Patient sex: F
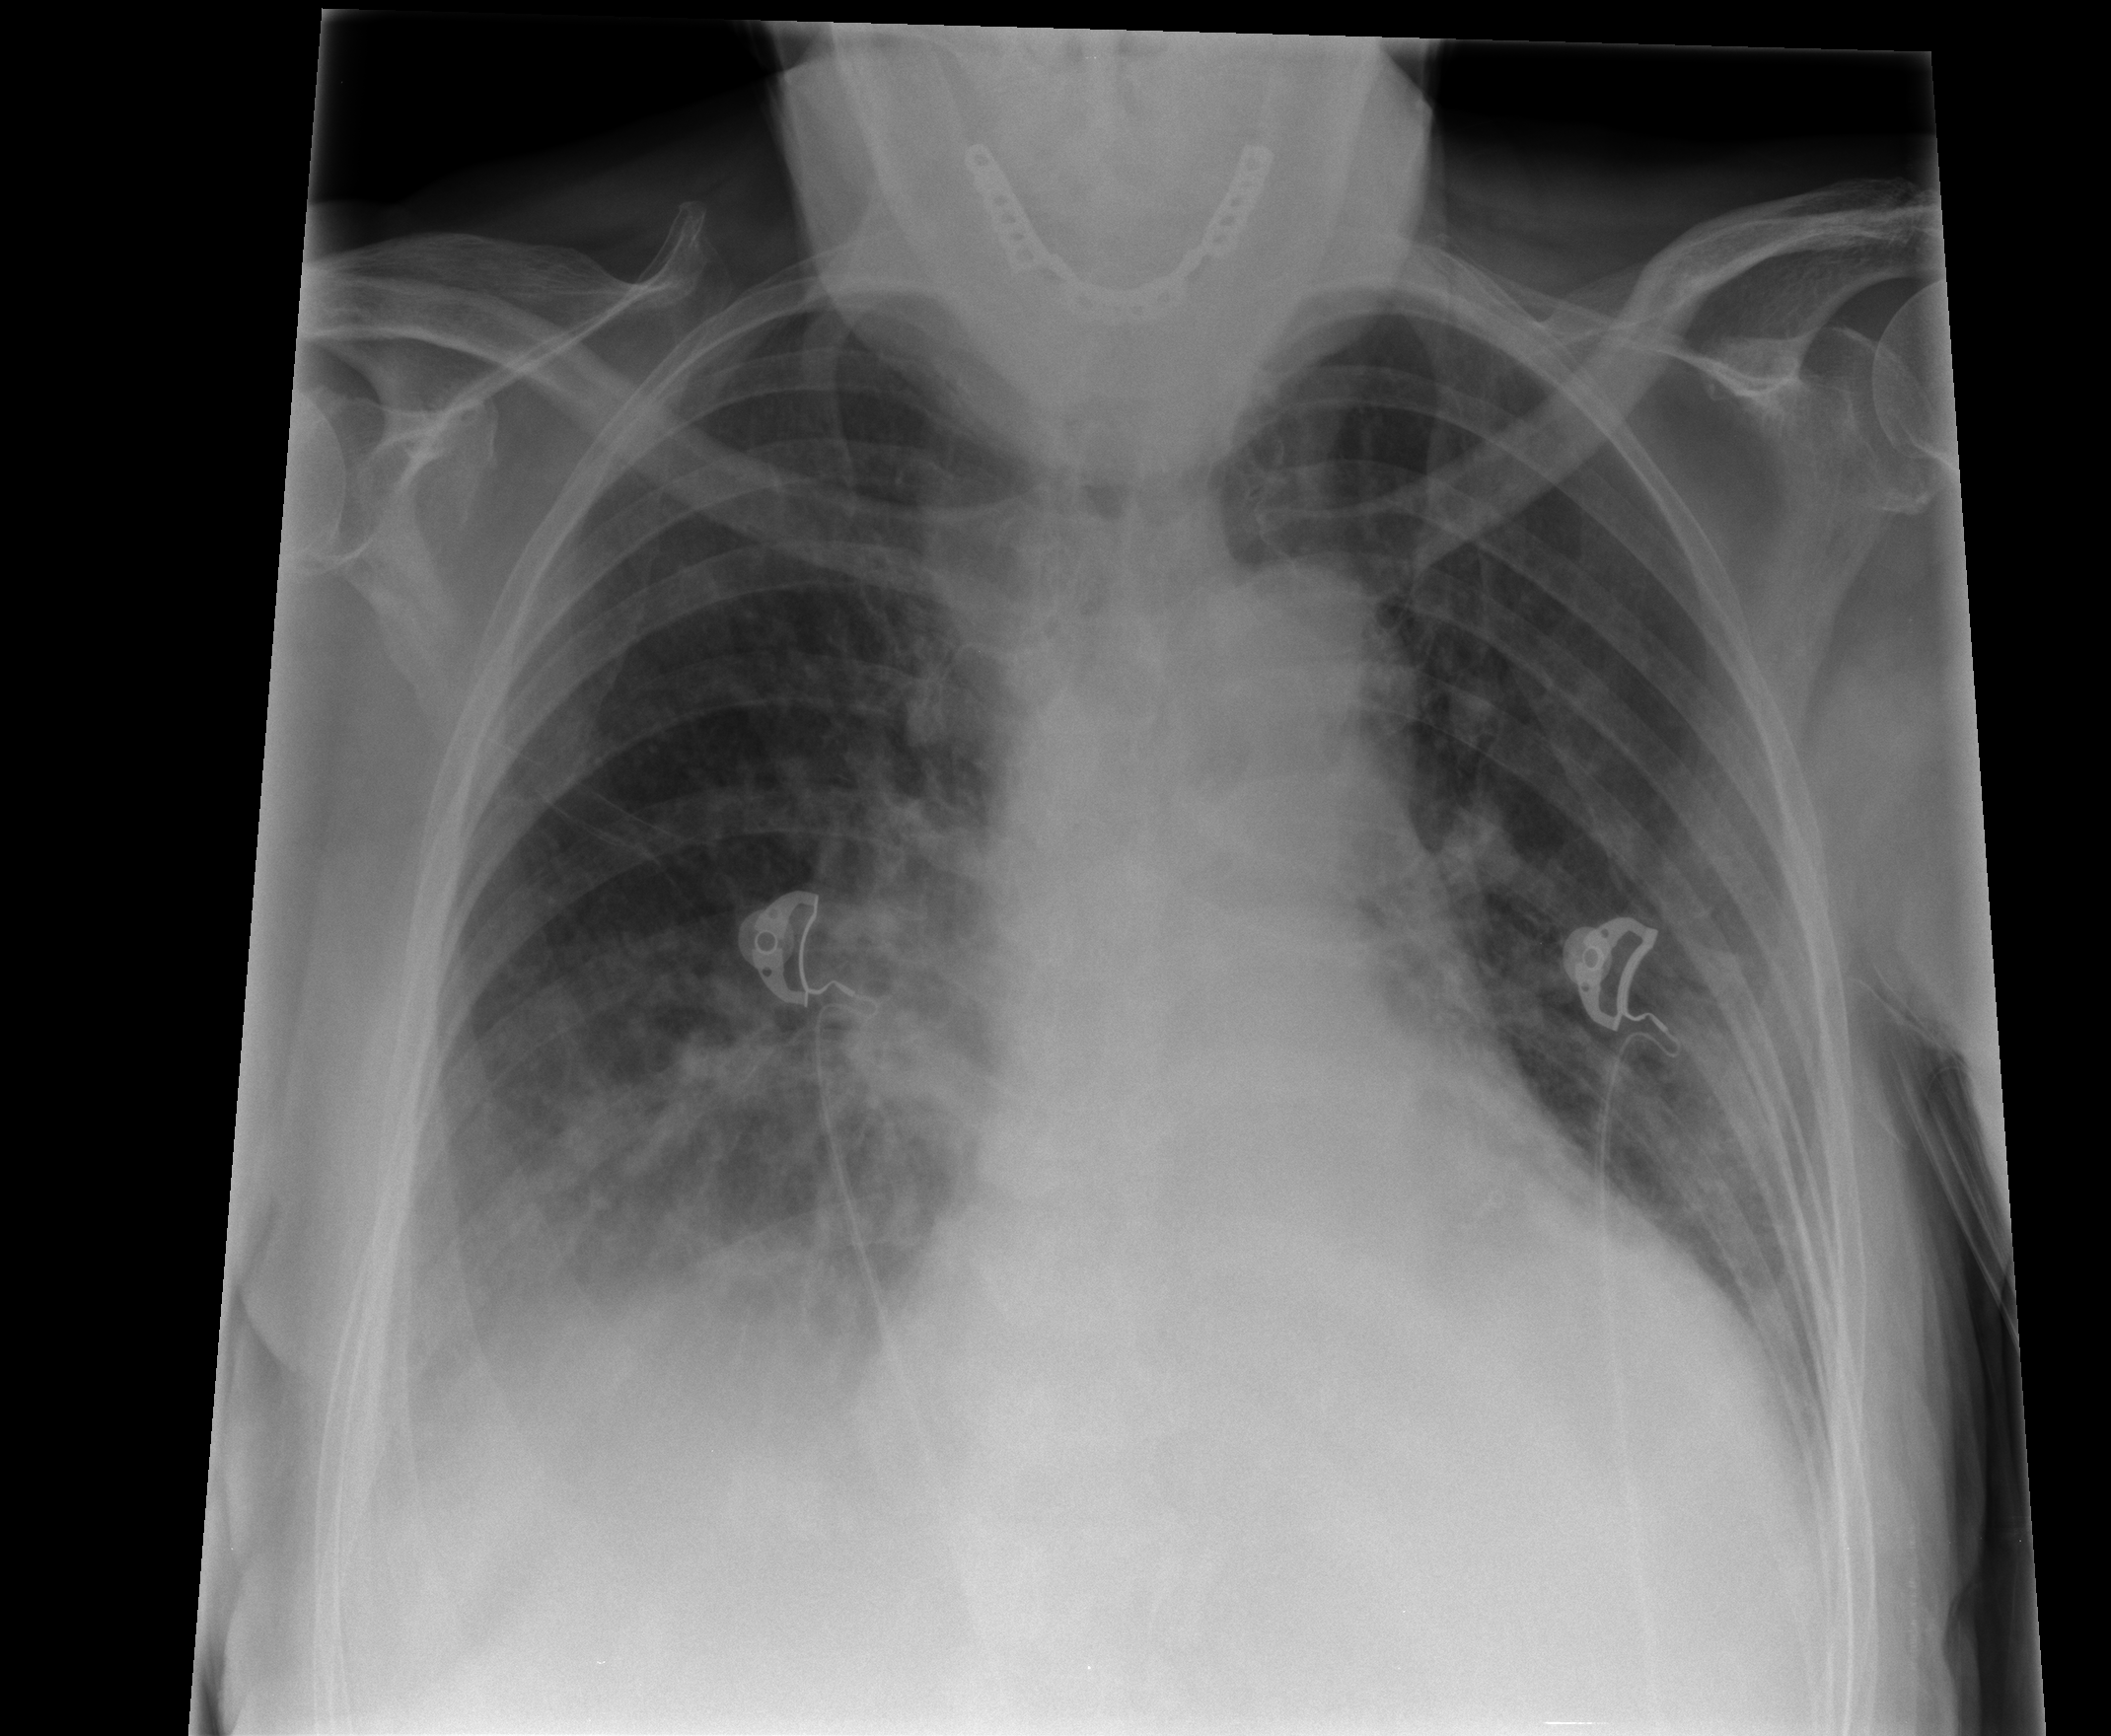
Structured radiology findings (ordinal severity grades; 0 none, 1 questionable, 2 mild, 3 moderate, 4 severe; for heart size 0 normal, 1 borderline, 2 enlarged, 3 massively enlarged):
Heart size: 2
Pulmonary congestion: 1
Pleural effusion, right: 2
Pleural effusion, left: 1
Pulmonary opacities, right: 2
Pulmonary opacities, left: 0
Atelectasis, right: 1
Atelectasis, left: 1